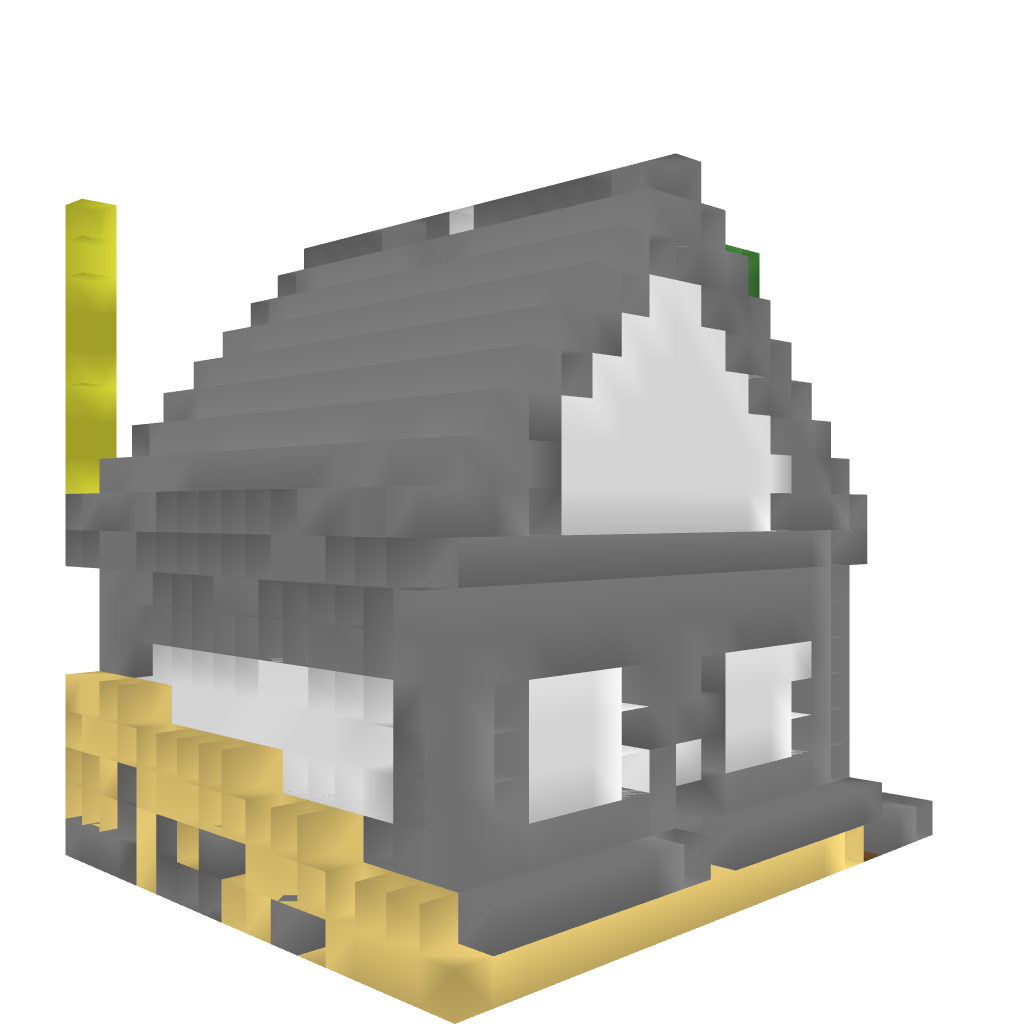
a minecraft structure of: Home Fires bad low quality